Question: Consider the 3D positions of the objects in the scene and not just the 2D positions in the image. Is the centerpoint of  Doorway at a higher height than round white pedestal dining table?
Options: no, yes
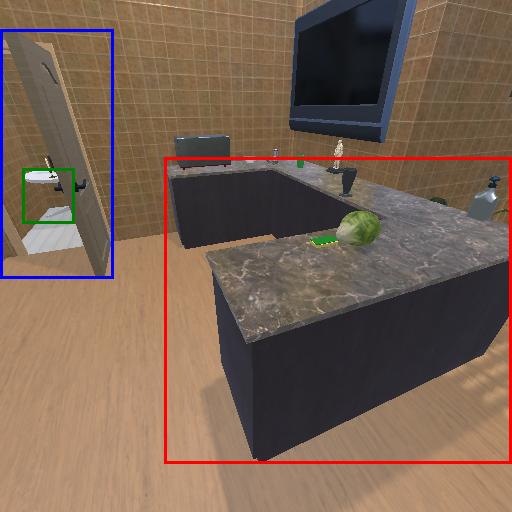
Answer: no